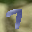
Label: 7